Question: '''
> dput(data)
structure(list(Vascular_Pathology_M = structure(c(1L, 2L, 3L,
1L, 1L, 2L, 4L, 3L, 1L, 2L, 3L, 2L, 1L, 3L, 2L, 3L, 3L, 3L, 4L,
2L, 2L, 2L, 2L, 2L, 3L, 2L, 1L, 3L, 3L, 3L), .Label = c("Absent",
"Mild", "Mild/Moderate", "Moderate/Severe", "Severe"), class = "factor"),
Output = c(1.01789418758932, 1.05627630598801, 1.49233946102323,
1.38192374975672, 1.13097652937671, 0.861306979571144, 0.707820561413699,
1.16628243128399, 0.983163398006992, 1.23972603843843, 0.822709564829401,
0.90516107062003, 0.79080293468606, 0.886130998081624, 1.2674953773847,
0.984695292355941, 1.1781360057546, 0.858847379047159, 0.772681010534905,
1.04401349705871, 0.998339856427367, 1.12106301647898, 0.835132782324955,
0.710123766831317, 1.01005735218463, 1.05588470743658, 0.913371462992548,
1.10995126470399, 1.18574975368509, 1.17712141366123)), .Names = c("Vascular_Pathology_M",
"Output"), row.names = c(1L, 3L, 4L, 5L, 6L, 7L, 8L, 10L, 11L,
12L, 13L, 14L, 15L, 16L, 17L, 18L, 19L, 20L, 21L, 22L, 23L, 24L,
25L, 26L, 27L, 28L, 29L, 30L, 31L, 32L), class = "data.frame")
> data
Vascular_Pathology_M Output
1 Absent <PHONE>
3 Mild <PHONE>
4 Mild/Moderate <PHONE>
5 Absent <PHONE>
6 Absent <PHONE>
7 Mild <PHONE>
8 Moderate/Severe <PHONE>
10 Mild/Moderate <PHONE>
11 Absent <PHONE>
12 Mild <PHONE>
13 Mild/Moderate <PHONE>
14 Mild <PHONE>
15 Absent <PHONE>
16 Mild/Moderate <PHONE>
17 Mild <PHONE>
18 Mild/Moderate <PHONE>
19 Mild/Moderate <PHONE>
20 Mild/Moderate <PHONE>
21 Moderate/Severe <PHONE>
22 Mild <PHONE>
23 Mild <PHONE>
24 Mild <PHONE>
25 Mild <PHONE>
26 Mild <PHONE>
27 Mild/Moderate <PHONE>
28 Mild <PHONE>
29 Absent <PHONE>
30 Mild/Moderate <PHONE>
31 Mild/Moderate <PHONE>
32 Mild/Moderate <PHONE>
'''
With the above dataset, I would like to plot a density plot (Output on the x-axis, grouped and colored by the severity of the vascular pathology).
This is an example plot from this <URL>, and instead of methods 1 2 3, in my case I would have Absent, Mild, Mild/Moderate, Moderate/Severe, Severe. In that blog post the author used the function 'stack' to re-organize the data. However, since my data is in a different format, I can't seem to use the same approach.
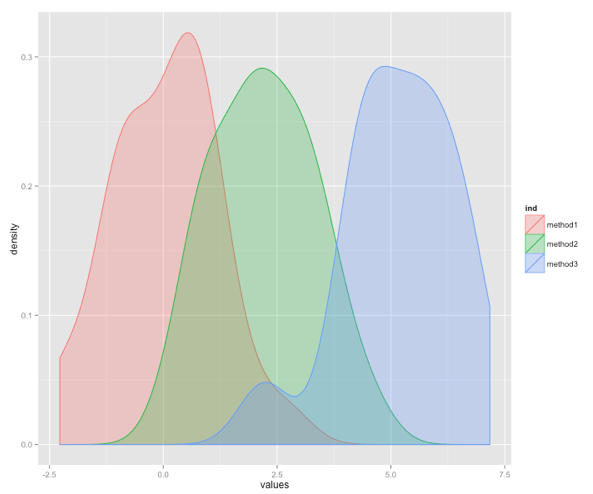
Answer: This should do the trick for you.
'''
require(ggplot2)
ggplot(data, aes(x = Output, fill = Vascular_Pathology_M)) +
geom_density(alpha = 0.3)
'''